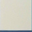
Piece: xx